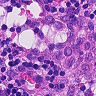
Metastatic tissue present: no